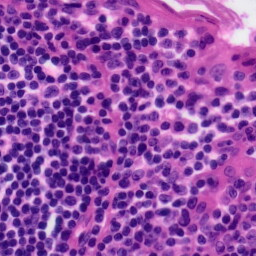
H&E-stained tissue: Tonsil